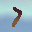
Label: 7